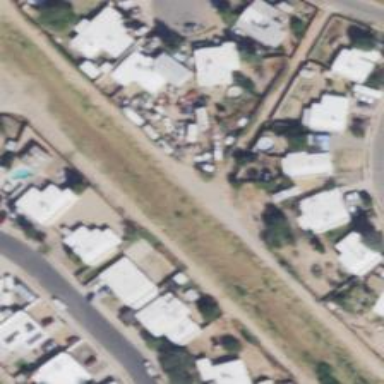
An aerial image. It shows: Alleyway designated as service road.